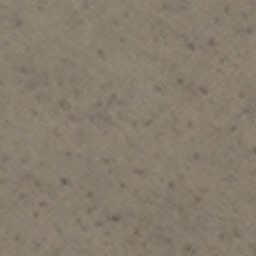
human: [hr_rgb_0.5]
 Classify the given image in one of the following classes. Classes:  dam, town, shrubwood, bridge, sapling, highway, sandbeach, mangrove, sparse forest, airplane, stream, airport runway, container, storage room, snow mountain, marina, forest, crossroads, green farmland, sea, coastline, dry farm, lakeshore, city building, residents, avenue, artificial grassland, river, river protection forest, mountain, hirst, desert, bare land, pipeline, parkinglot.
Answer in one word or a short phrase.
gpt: bare land